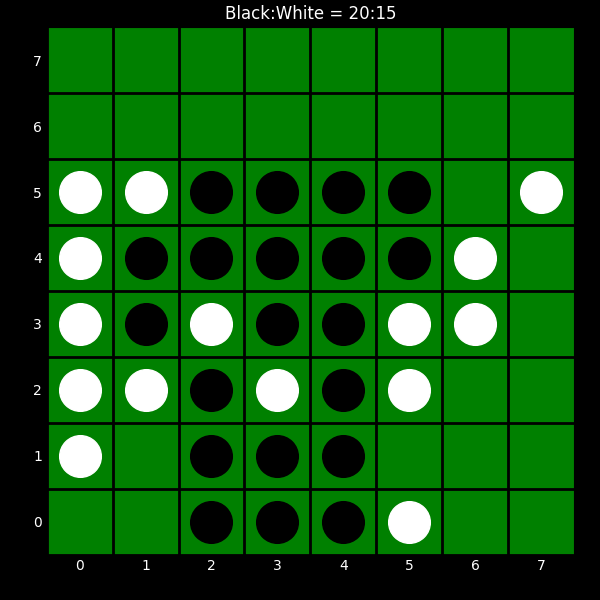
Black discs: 20
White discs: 15